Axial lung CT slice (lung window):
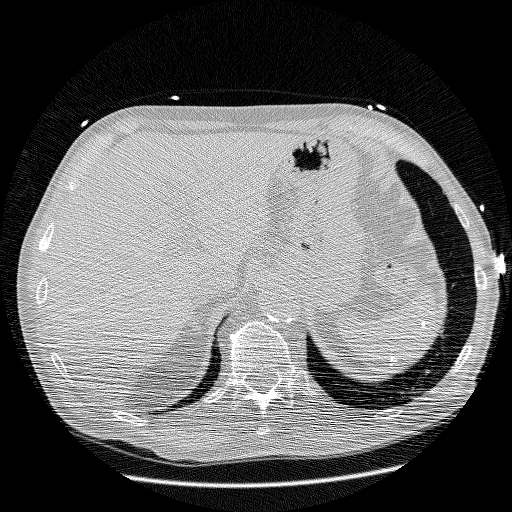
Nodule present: no